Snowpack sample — Buffalo Mountain, Silverthorne, Colorado, USA (2/22/26, 2:02 PM MST)
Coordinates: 39.622, -106.113
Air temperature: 33 °F
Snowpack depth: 63 cm
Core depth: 50 cm
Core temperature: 28.4 °F
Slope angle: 11°, slope face: 116°
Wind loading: low
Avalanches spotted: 0
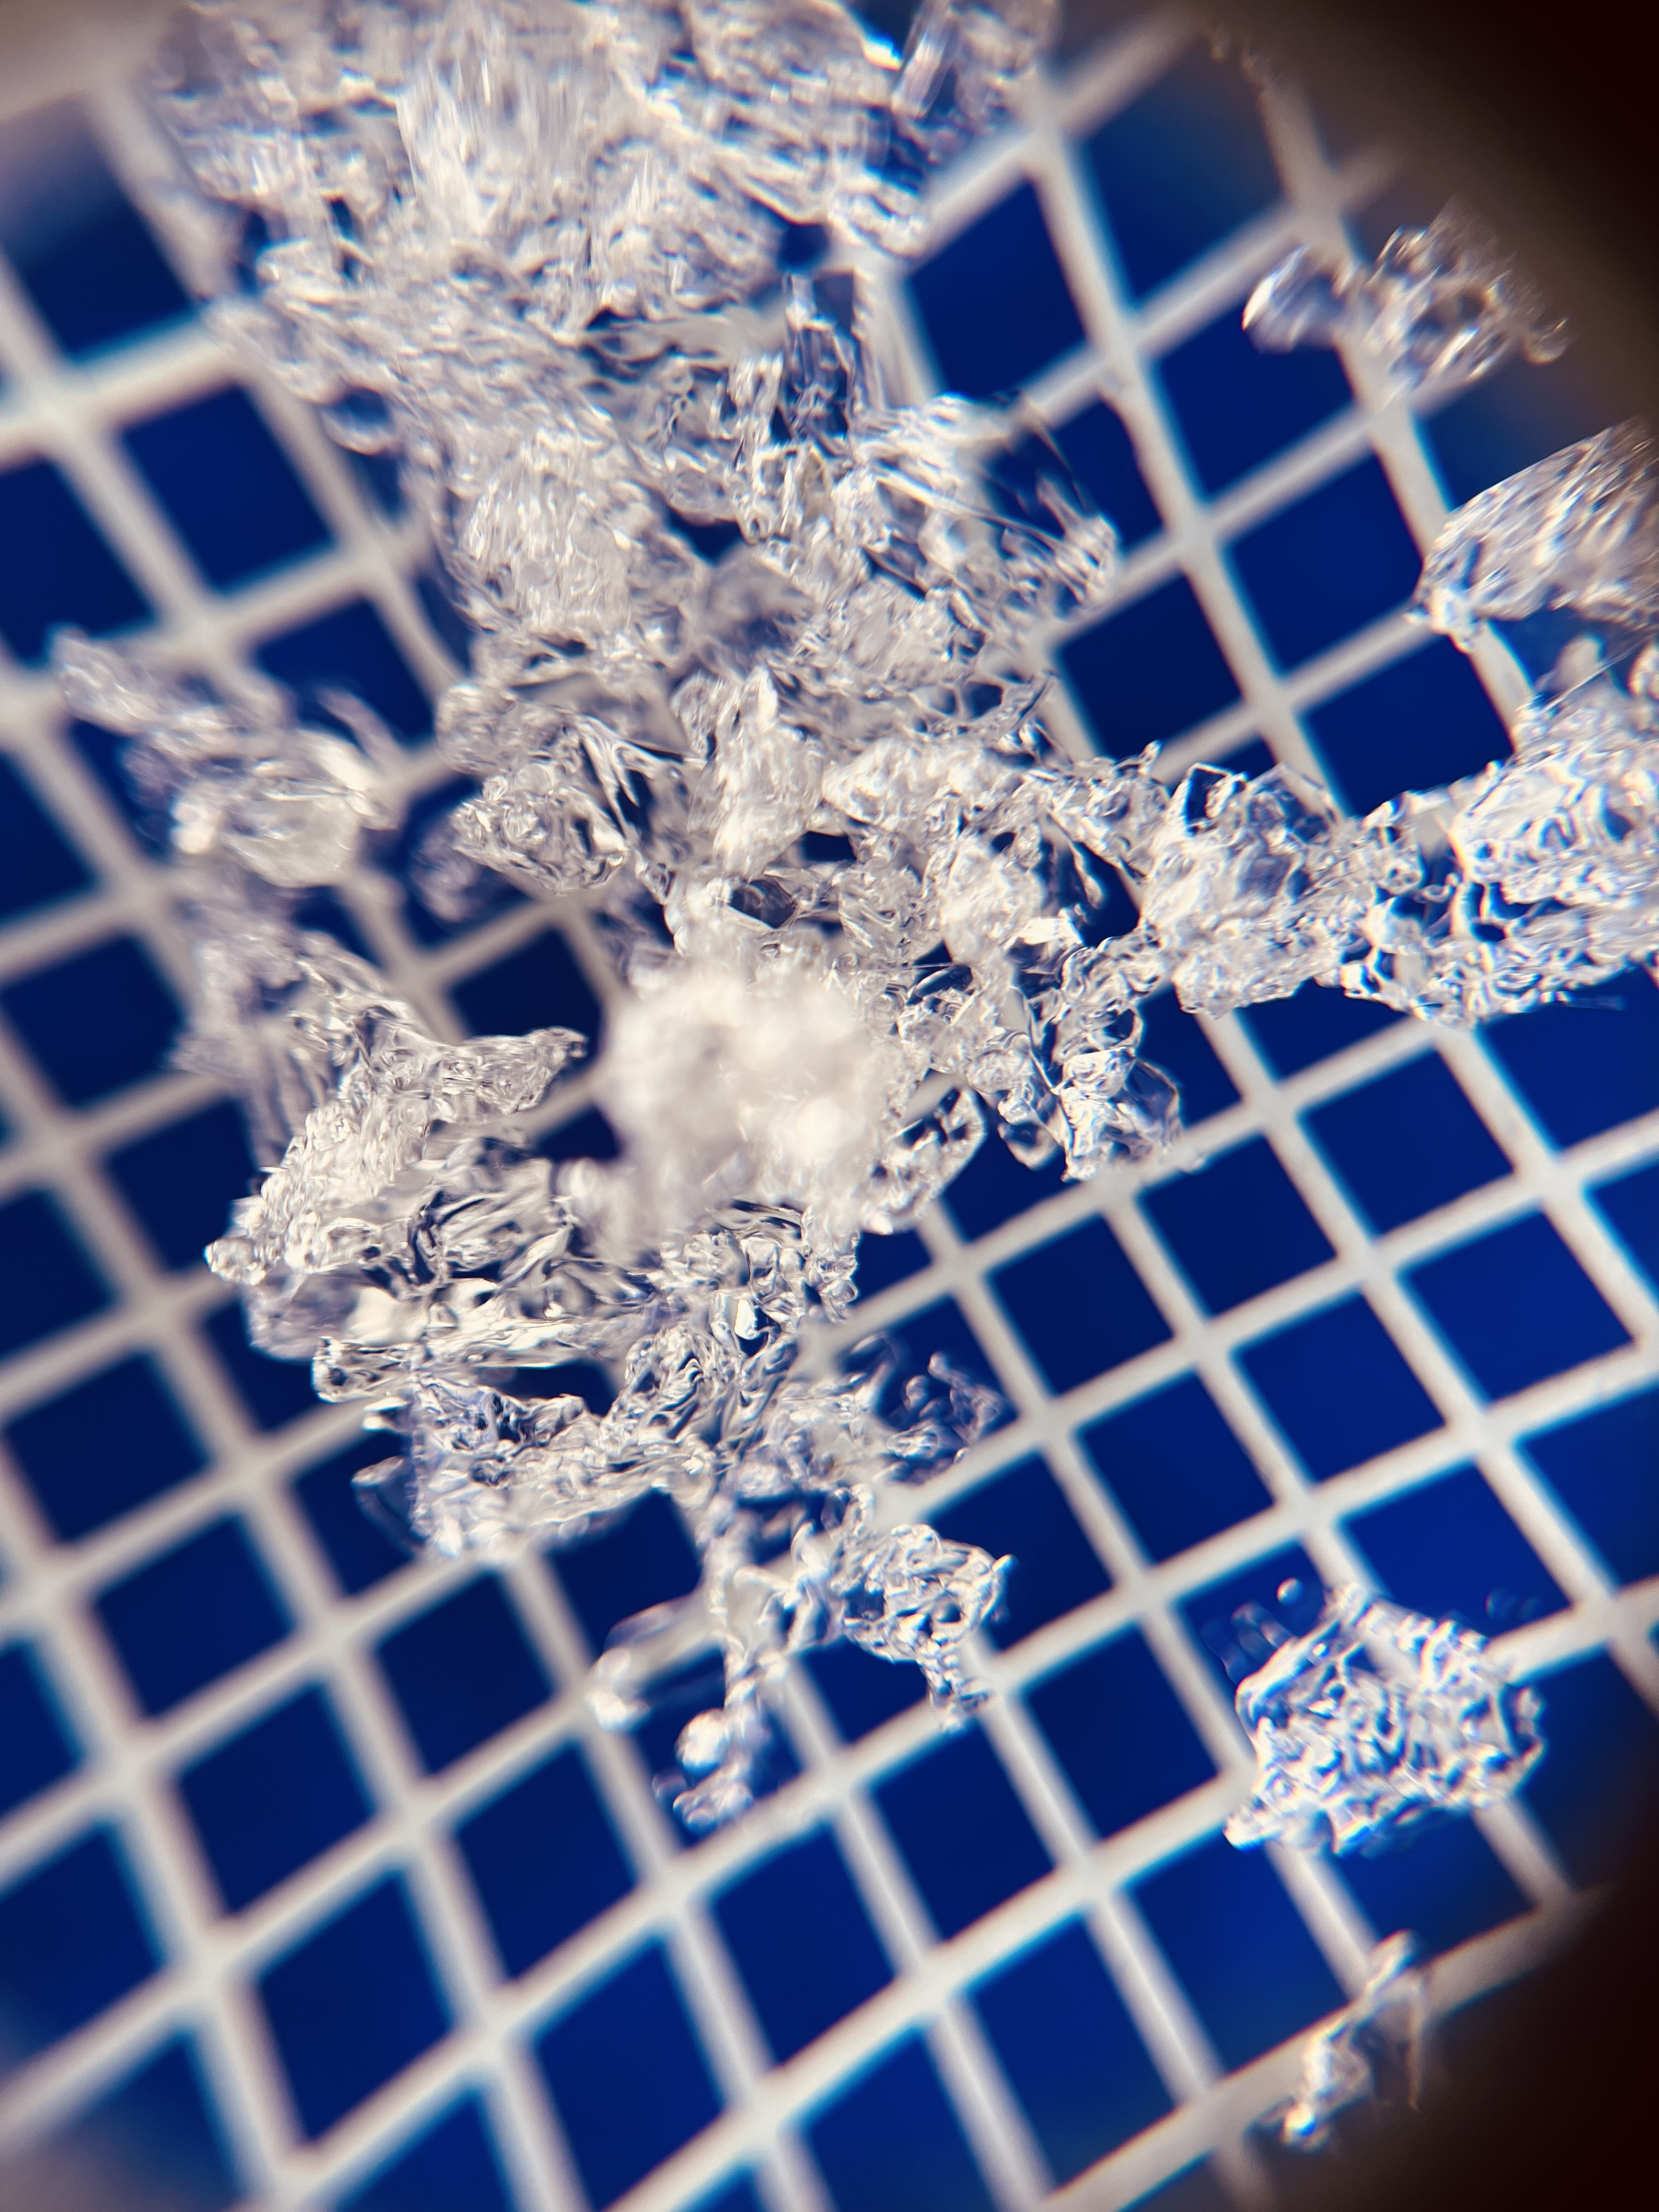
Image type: magnified_profile
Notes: In a firebreak similar to site 1, minimal wind loading with no spotted avalanches (not many faces in view though)